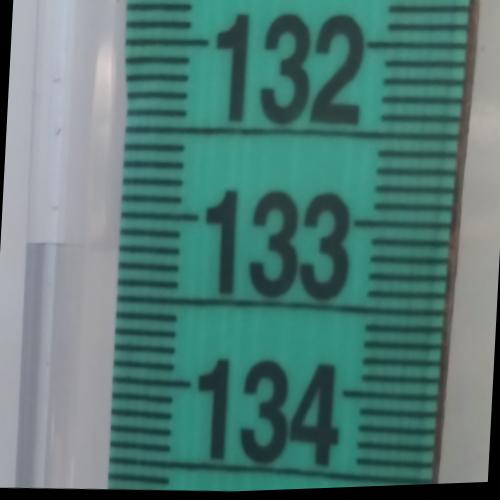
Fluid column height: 133.2 cm